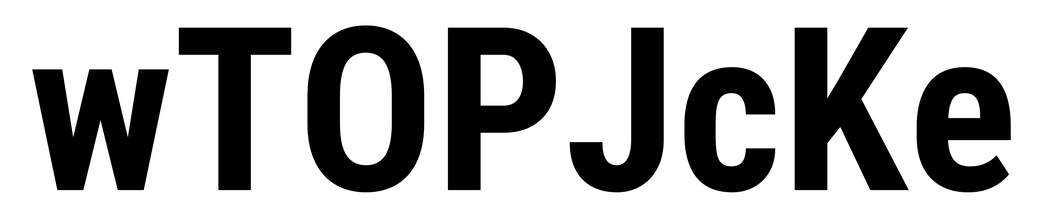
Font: Roboto_Condensed_Bold